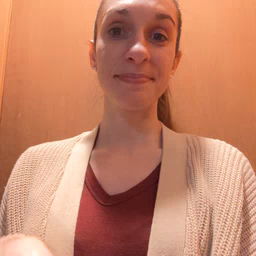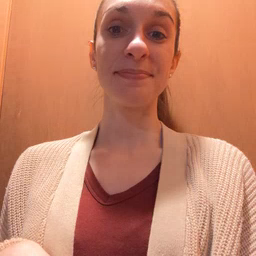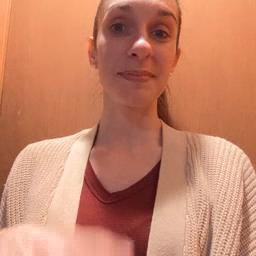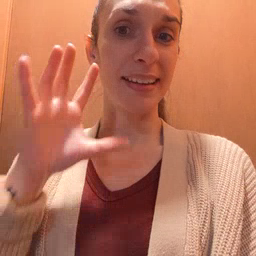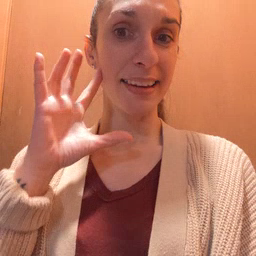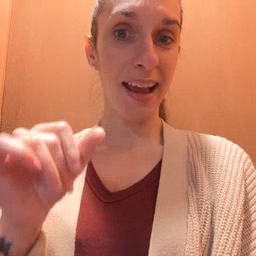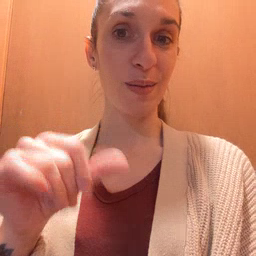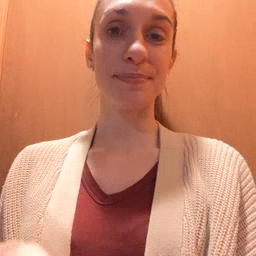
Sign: loud